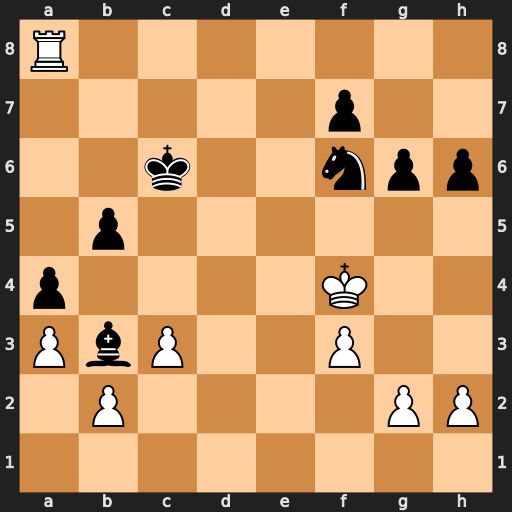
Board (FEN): R7/5p2/2k2npp/1p6/p4K2/PbP2P2/1P4PP/8
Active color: w
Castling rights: -
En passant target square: -
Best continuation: Ra6+ Kc5 Rxf6